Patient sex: M
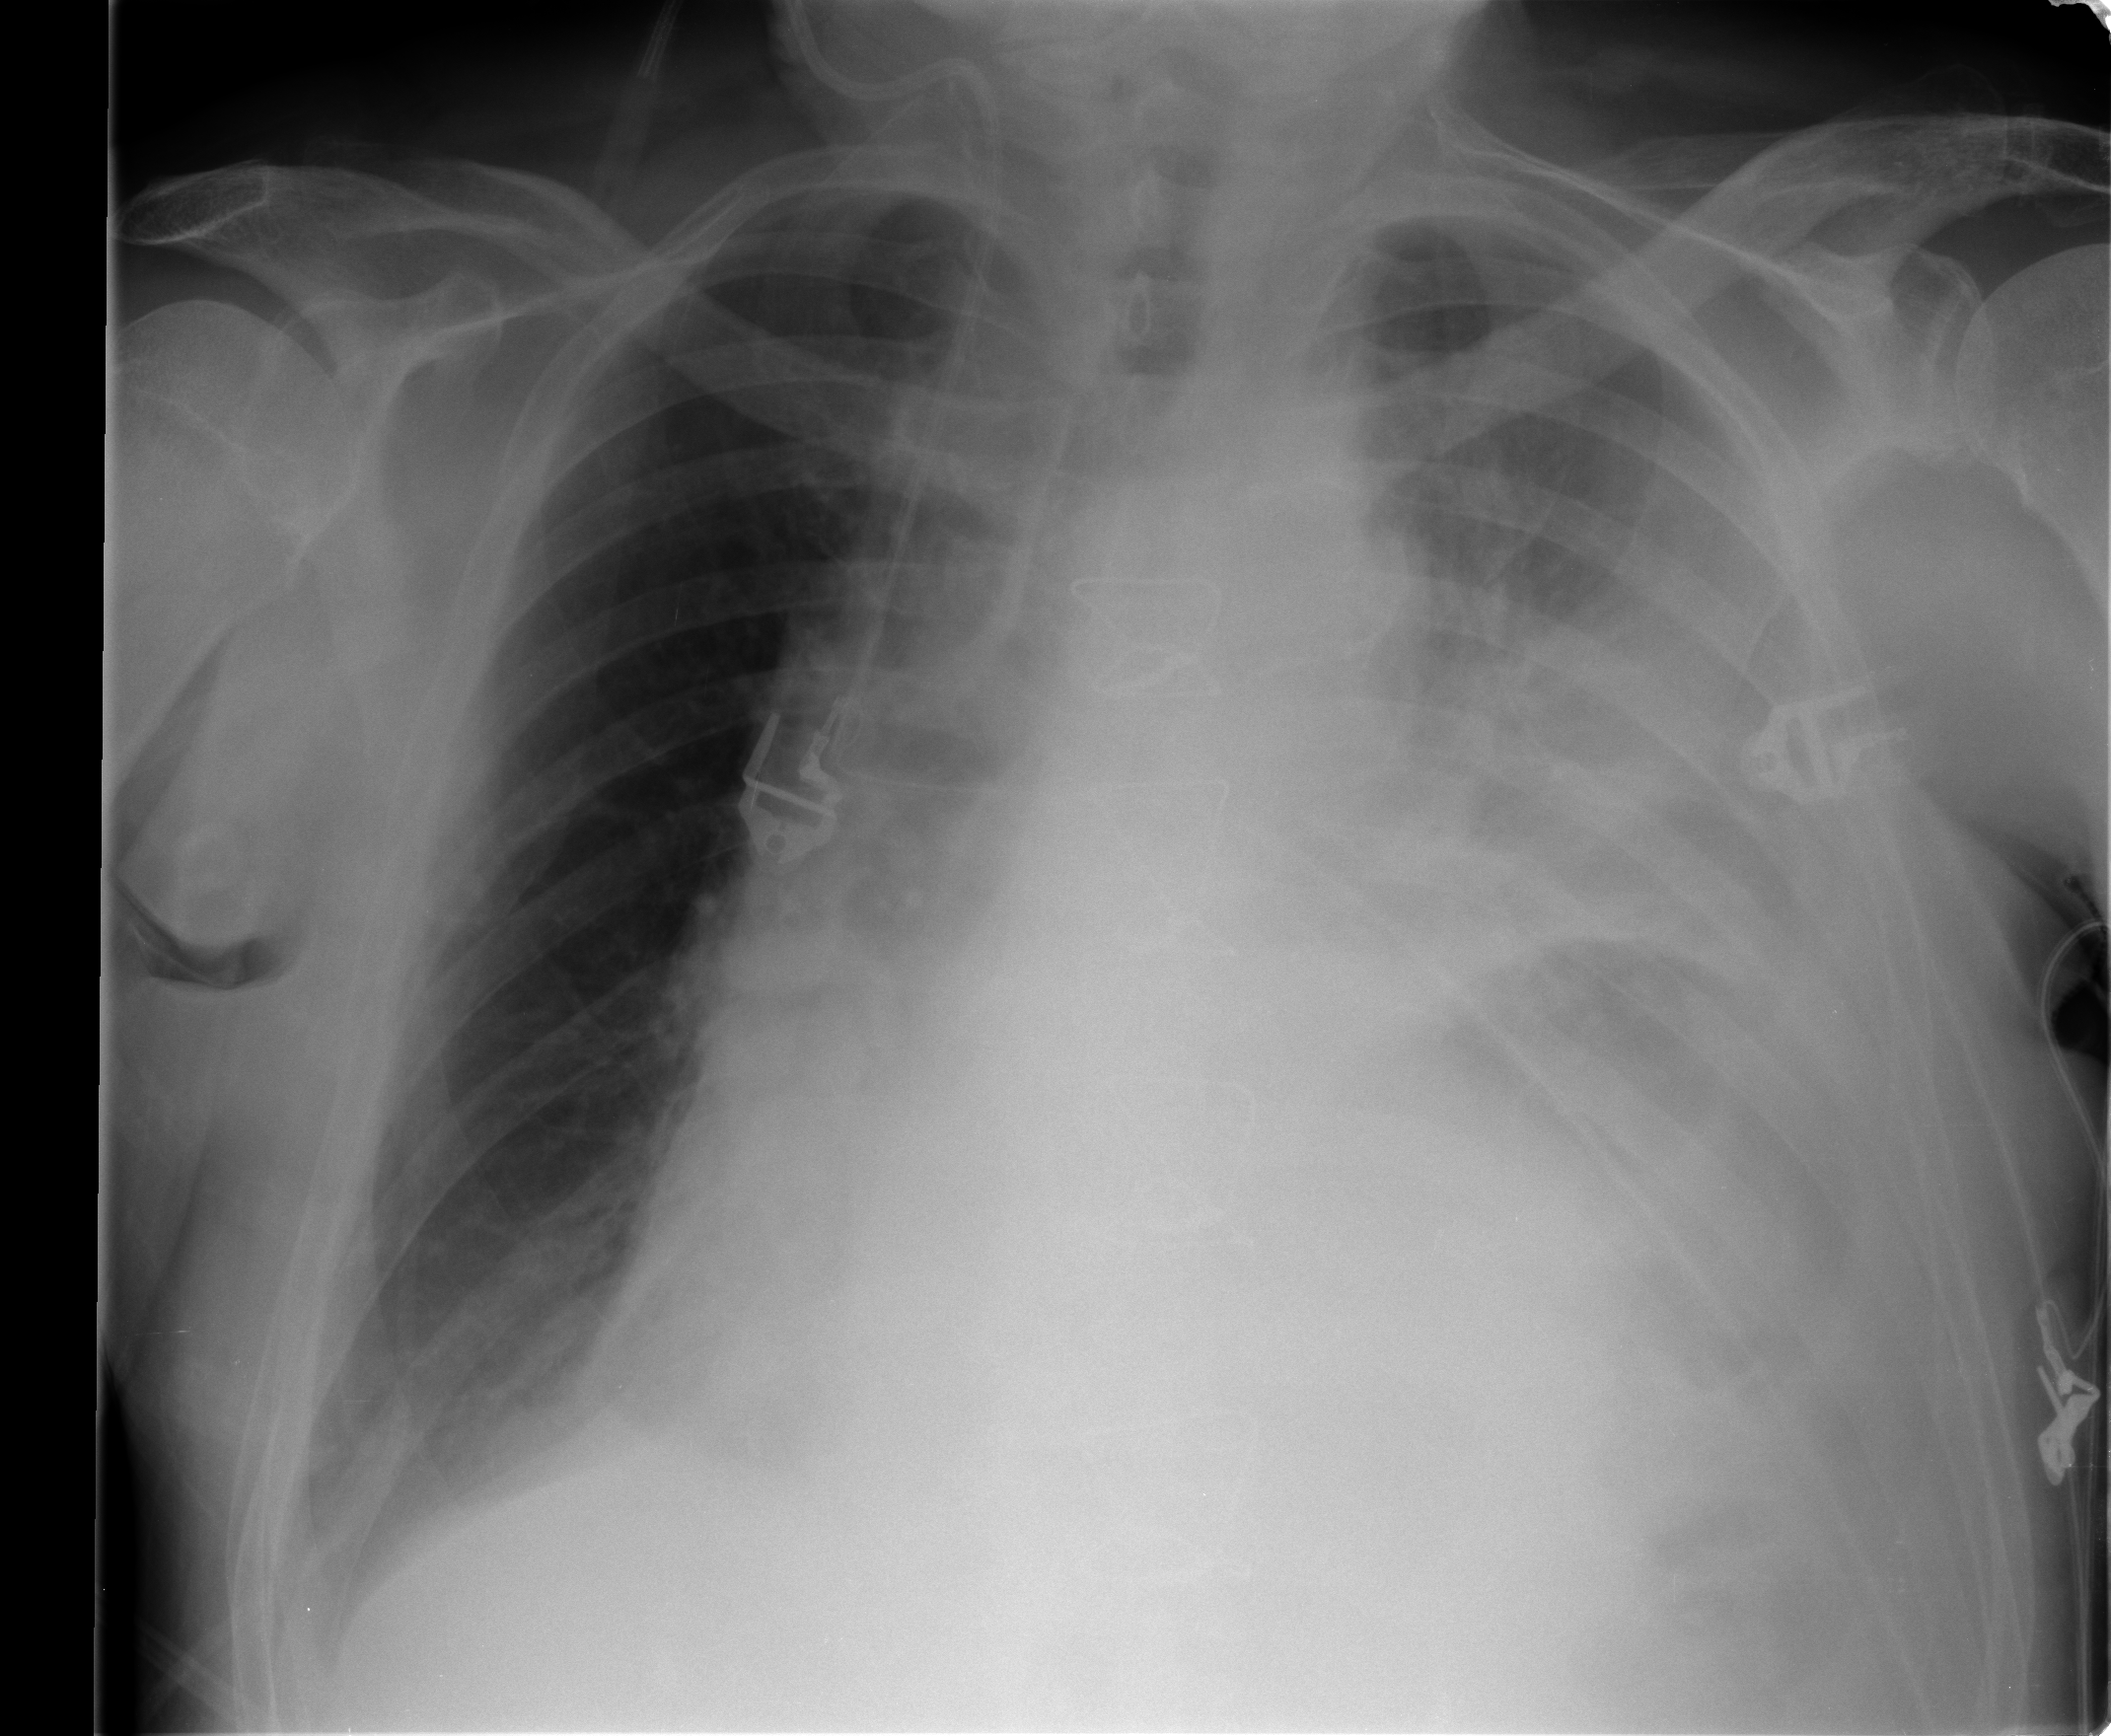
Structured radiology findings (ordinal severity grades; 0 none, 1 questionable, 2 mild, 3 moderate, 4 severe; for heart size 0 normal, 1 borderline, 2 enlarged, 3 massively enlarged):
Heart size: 3
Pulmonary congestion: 2
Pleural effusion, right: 1
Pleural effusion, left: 3
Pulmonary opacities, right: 0
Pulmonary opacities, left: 1
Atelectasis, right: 2
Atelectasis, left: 3